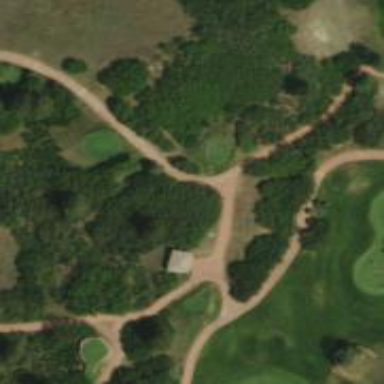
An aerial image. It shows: Path designated for golf carts.